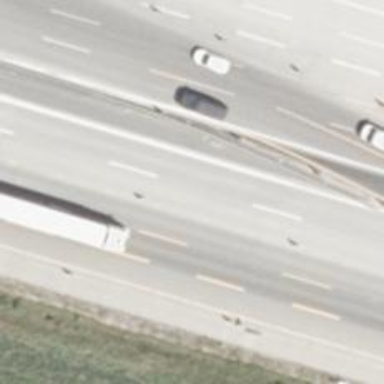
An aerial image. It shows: Asphalt motorway.